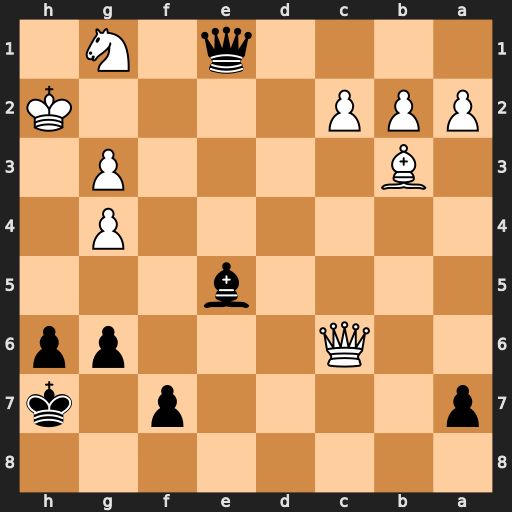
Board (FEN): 8/p4p1k/2Q3pp/4b3/6P1/1B4P1/PPP4K/4q1N1
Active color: b
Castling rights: -
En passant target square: -
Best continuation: Qxg3+ Kh1 Qh2#